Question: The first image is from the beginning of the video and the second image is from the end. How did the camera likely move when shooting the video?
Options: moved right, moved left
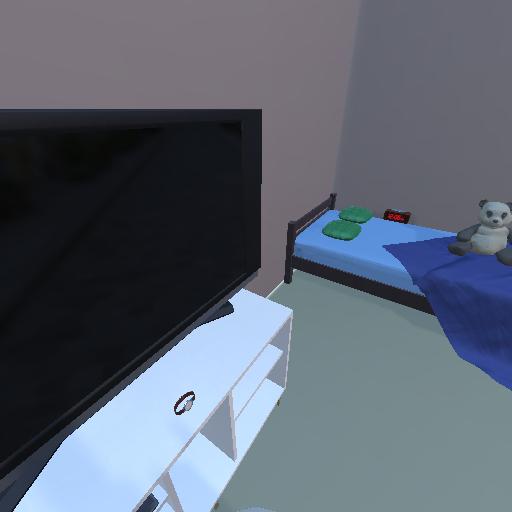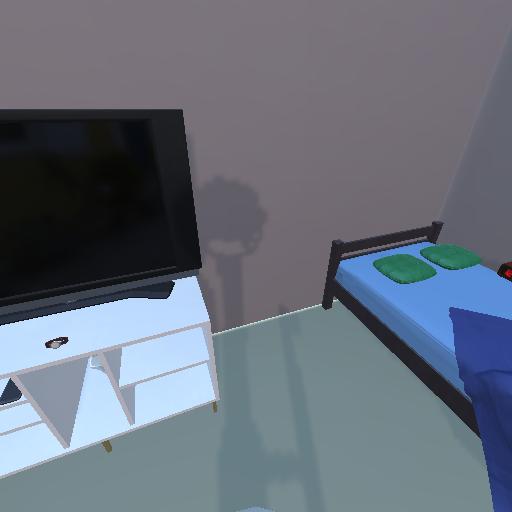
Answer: moved right